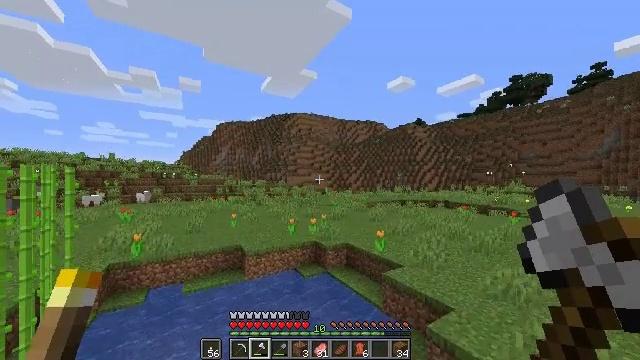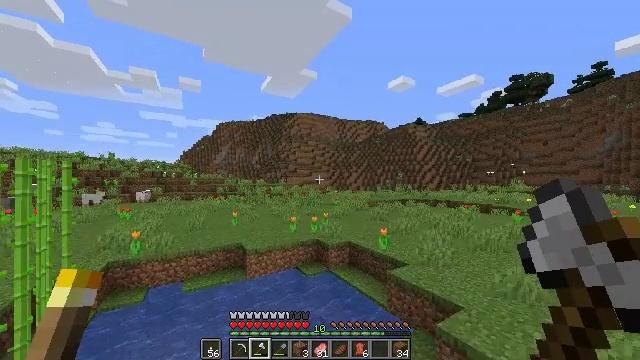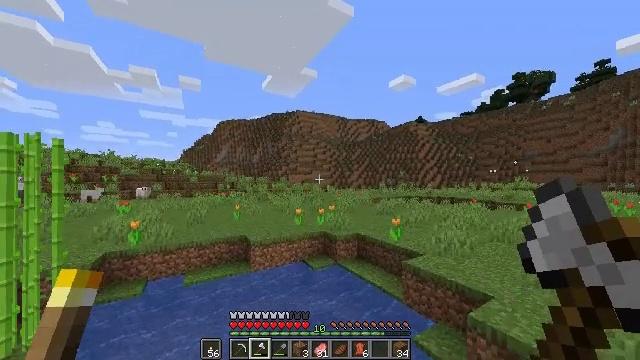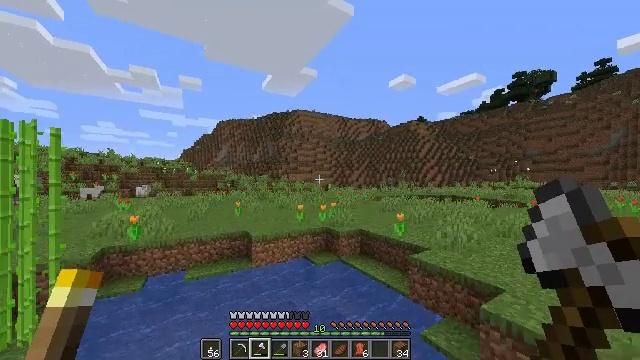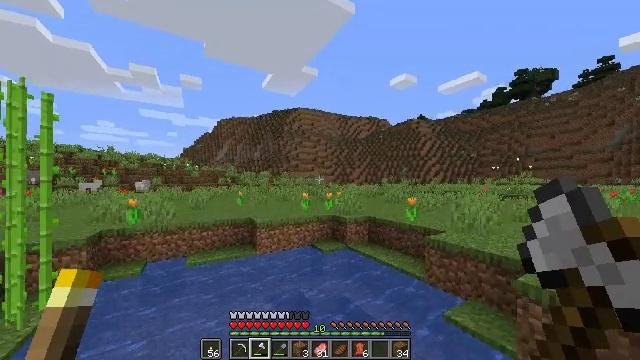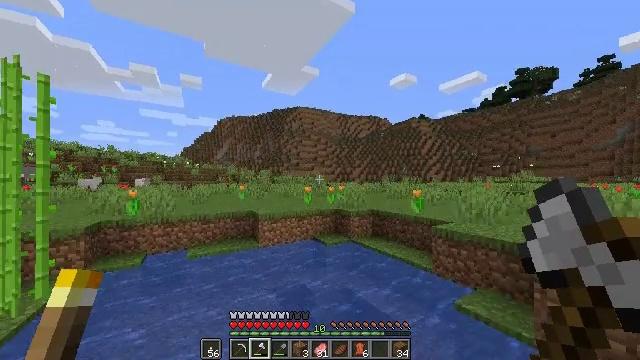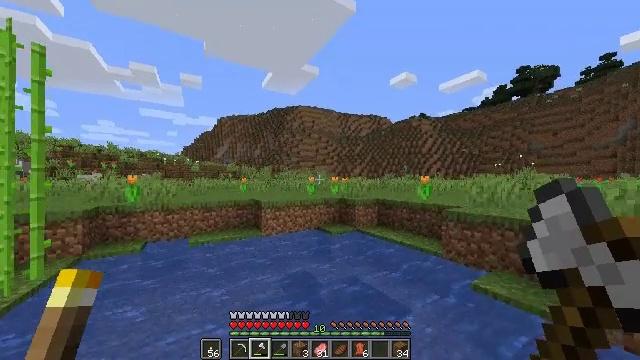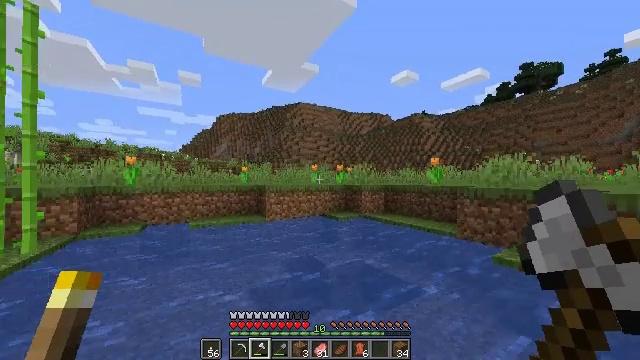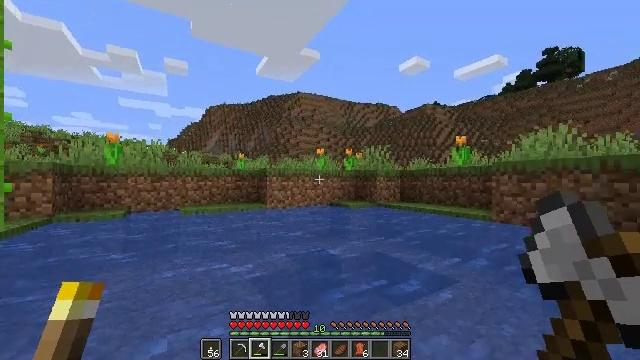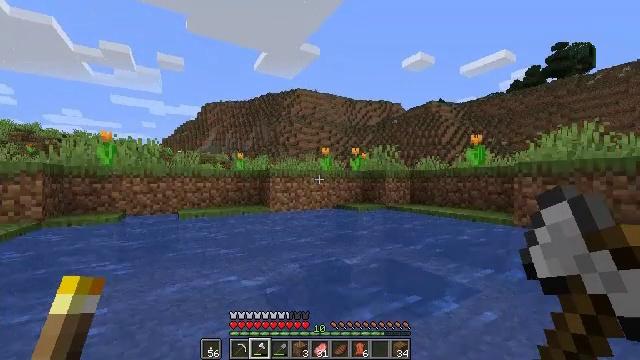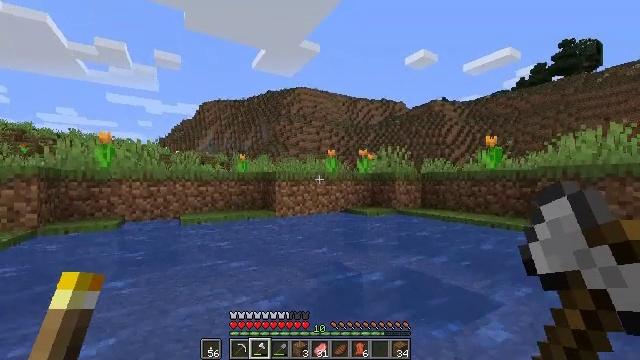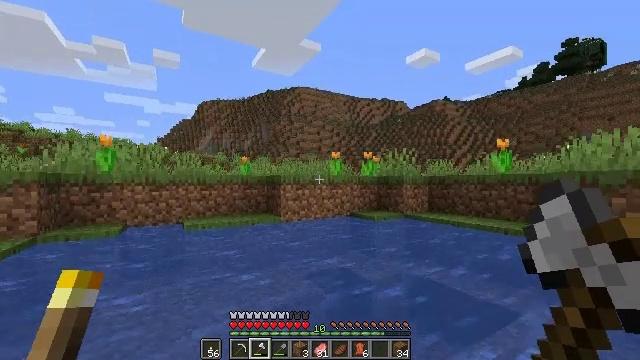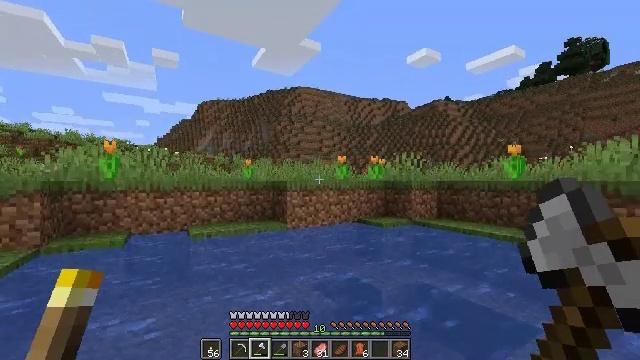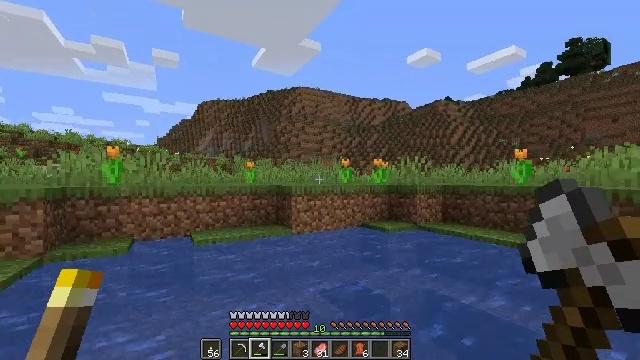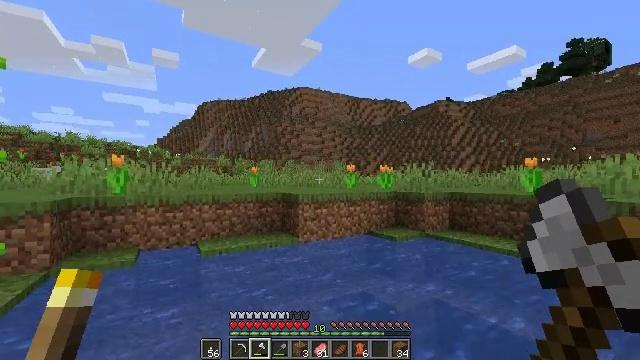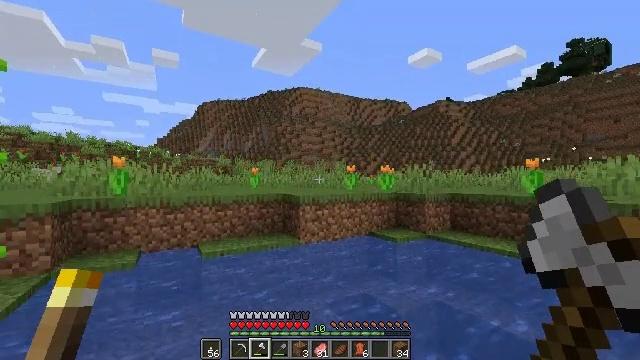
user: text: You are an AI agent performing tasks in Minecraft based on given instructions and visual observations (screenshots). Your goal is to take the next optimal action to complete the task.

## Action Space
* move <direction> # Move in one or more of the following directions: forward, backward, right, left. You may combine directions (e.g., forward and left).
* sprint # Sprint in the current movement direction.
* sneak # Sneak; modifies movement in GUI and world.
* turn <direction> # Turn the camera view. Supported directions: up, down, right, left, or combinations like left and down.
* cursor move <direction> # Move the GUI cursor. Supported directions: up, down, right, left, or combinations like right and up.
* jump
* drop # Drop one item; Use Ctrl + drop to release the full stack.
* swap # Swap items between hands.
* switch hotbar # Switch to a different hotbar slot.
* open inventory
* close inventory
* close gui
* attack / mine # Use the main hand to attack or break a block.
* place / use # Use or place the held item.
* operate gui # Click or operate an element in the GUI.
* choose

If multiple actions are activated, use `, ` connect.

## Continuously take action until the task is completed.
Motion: motion action
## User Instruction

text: Collect a hay block for crafting.
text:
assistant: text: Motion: move forward and move left, sprint, jump
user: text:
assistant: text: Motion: move forward and move left, sprint, jump
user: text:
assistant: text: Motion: move forward and move left, sprint, jump
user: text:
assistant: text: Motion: move forward and move left, sprint, jump
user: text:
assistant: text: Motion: move forward and move left, sprint, jump
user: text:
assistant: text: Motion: move left, sprint, jump
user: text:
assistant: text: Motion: move left, sprint, jump
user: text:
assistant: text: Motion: move left, sprint, jump
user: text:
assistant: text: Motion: move left, sprint, jump
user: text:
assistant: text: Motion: move left, sprint, jump
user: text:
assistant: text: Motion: move left, sprint, jump
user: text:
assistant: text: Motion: move left, sprint, jump
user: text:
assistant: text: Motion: move left, sprint, jump
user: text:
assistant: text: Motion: move left, sprint, jump
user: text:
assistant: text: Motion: move left, sprint, jump
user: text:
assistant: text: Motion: move left, sprint, jump
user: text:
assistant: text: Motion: move left, sprint, jump
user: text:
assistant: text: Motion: move left, sprint, jump
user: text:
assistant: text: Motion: move left, sprint, jump
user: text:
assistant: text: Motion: move left, sprint, jump
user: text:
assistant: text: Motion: move left, sprint, jump
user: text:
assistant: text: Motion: move left, sprint, jump
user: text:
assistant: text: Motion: move forward and move left, sprint, jump
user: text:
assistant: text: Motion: move forward and move left, sprint, jump
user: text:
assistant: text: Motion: move forward and move left, sprint, jump
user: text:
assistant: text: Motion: move forward and move left, sprint, jump
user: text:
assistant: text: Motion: move forward and move left, sprint, jump
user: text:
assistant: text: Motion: move forward and move left, sprint, jump
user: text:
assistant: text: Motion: move forward and move left, sprint, jump
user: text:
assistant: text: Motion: move forward and move left, sprint, jump